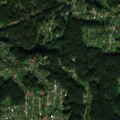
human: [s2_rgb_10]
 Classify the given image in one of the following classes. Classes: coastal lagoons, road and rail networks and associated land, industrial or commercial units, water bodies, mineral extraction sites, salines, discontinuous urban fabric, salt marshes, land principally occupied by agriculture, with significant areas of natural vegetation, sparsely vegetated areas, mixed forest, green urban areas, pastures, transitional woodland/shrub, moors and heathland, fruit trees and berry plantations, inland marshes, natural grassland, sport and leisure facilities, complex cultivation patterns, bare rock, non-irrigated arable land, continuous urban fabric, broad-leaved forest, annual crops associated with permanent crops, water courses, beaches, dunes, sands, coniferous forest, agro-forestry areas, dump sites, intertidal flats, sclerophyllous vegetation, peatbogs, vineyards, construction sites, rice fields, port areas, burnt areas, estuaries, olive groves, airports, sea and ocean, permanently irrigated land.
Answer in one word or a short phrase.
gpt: complex cultivation patterns, land principally occupied by agriculture, with significant areas of natural vegetation, mixed forest